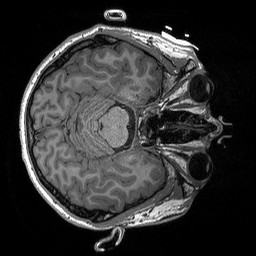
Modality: T1w
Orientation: axial
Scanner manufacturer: siemens
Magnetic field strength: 3 T
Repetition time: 2.3 s
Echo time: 0.00298 s